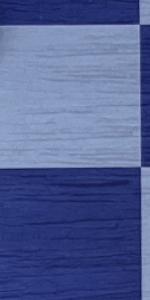
Label: Empty